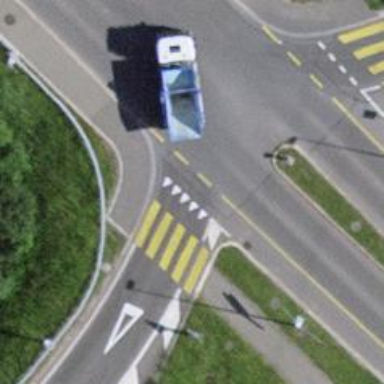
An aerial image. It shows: Uncontrolled zebra crossing on the road.